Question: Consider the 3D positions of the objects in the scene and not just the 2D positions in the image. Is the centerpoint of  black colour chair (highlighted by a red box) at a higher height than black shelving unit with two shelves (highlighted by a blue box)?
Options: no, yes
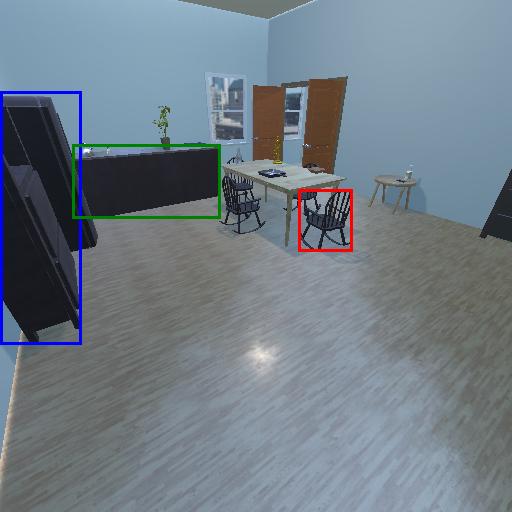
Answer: no